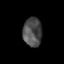
Tissue: lung
Cell type: Epithelial cells
Senescence score: 0.1593
Nuclear area (px): 537
Mean DAPI intensity: 77.575